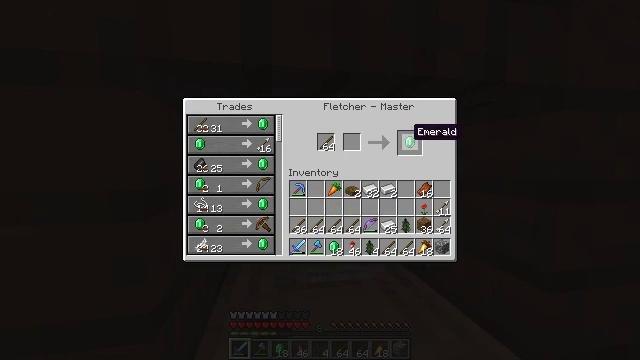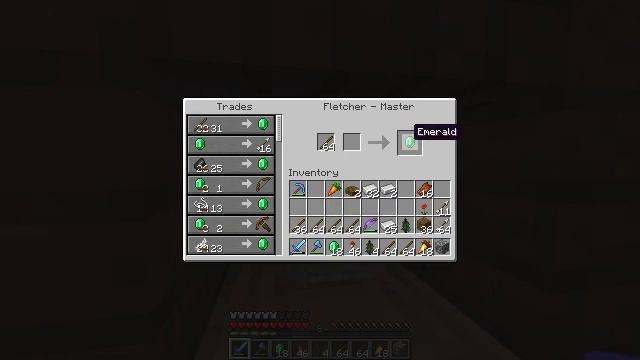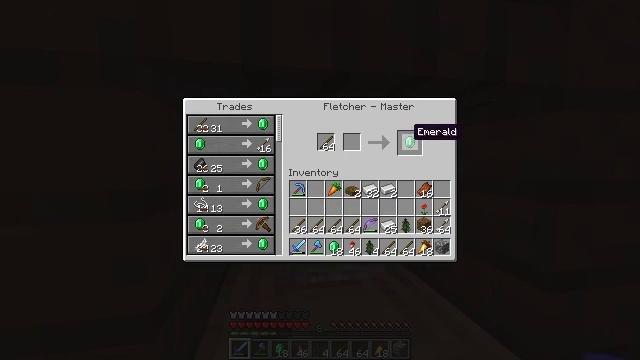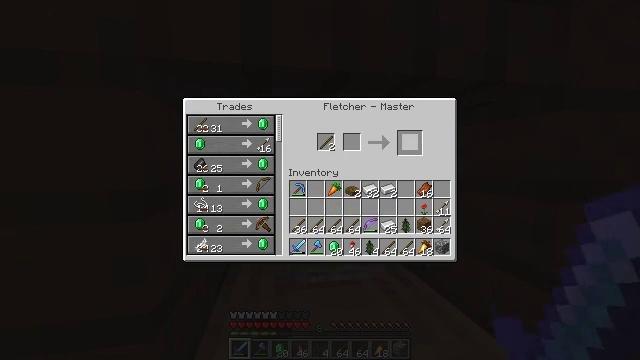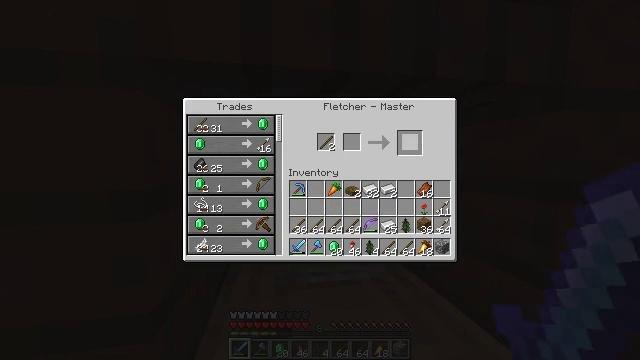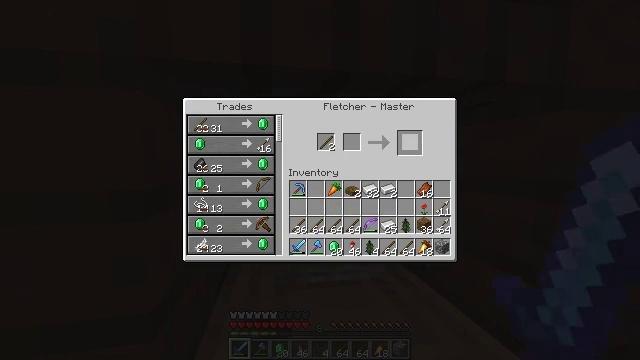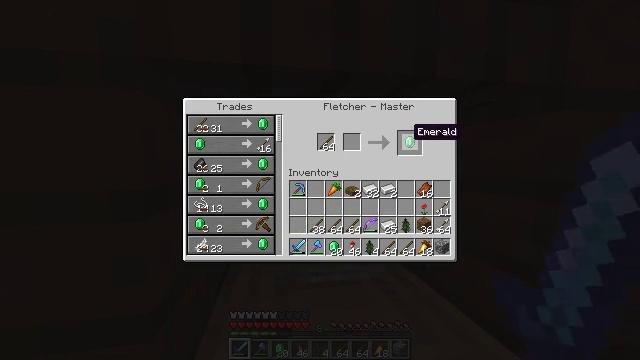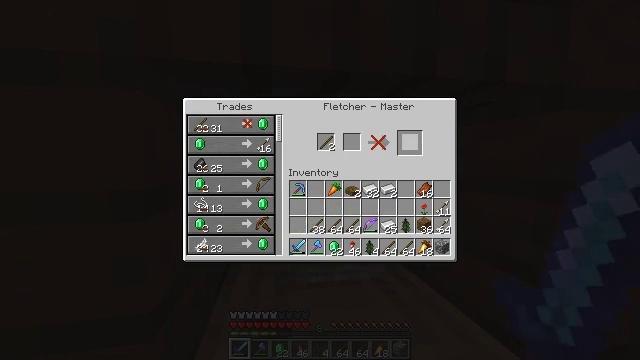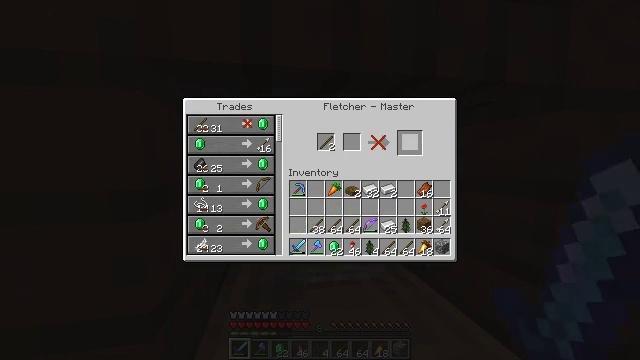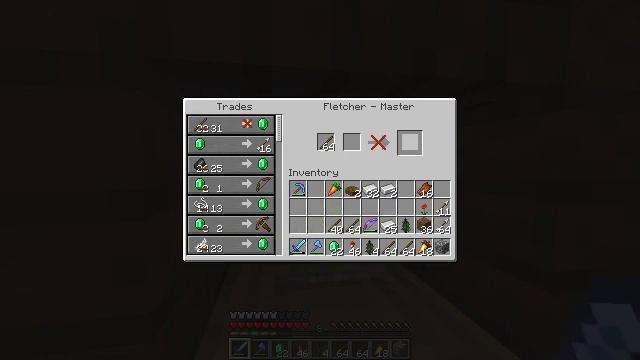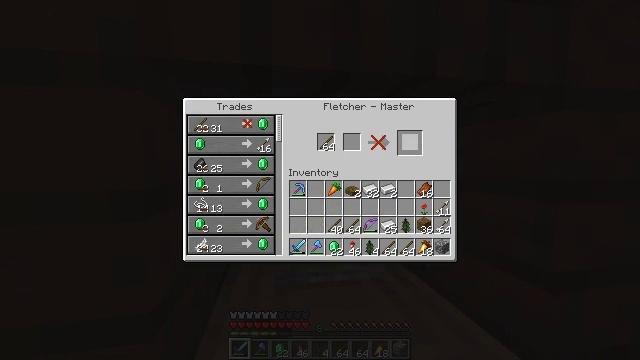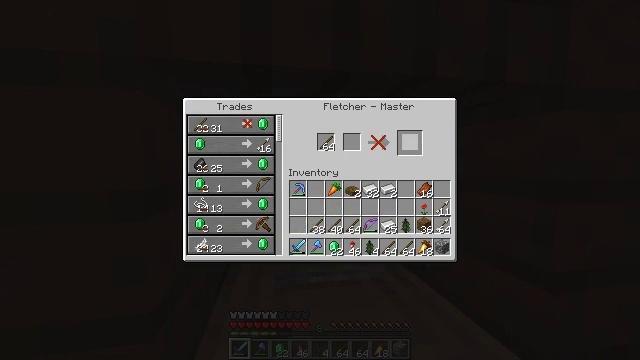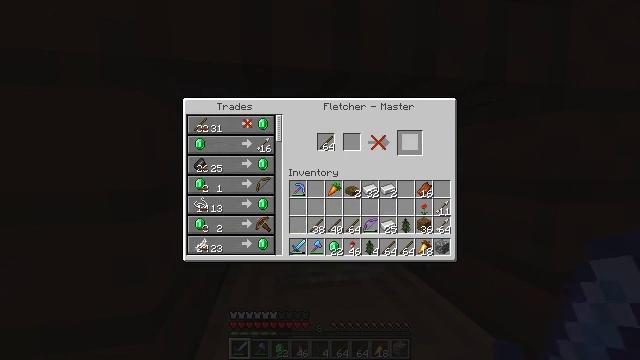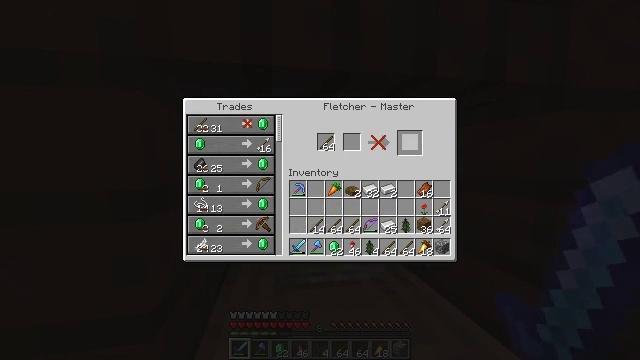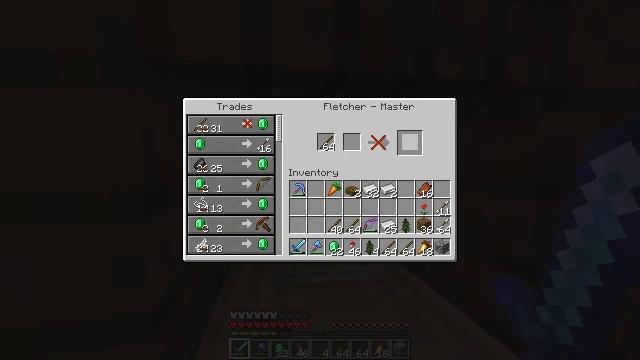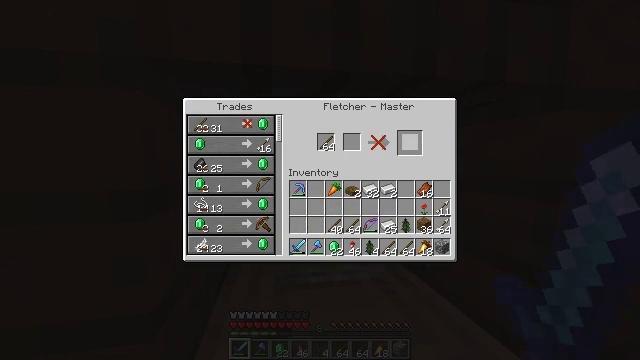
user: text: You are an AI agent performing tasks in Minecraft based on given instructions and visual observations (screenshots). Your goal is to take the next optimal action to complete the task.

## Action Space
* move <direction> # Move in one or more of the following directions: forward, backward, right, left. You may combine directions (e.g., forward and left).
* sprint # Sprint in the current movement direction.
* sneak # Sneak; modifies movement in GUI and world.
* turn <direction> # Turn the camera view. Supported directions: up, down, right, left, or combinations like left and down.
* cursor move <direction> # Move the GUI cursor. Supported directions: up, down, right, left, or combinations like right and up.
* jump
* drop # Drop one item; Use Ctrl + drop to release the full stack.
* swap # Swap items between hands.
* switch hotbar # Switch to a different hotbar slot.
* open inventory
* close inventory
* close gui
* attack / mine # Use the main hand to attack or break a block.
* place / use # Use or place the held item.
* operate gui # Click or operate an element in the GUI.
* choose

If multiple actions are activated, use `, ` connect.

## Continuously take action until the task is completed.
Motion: motion action
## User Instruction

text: Get an emerald by using the crafting table.
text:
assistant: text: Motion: sneak, operate gui
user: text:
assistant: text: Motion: sneak, jump
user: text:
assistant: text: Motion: sneak, operate gui, jump
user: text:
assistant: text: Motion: sneak, operate gui, jump
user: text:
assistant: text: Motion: sneak, operate gui
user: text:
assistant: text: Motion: sneak, jump
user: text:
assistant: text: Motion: sneak, operate gui, jump
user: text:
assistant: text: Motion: sneak, operate gui
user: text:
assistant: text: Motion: sneak, jump
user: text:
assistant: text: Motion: sneak, operate gui, jump
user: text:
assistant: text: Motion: sneak, operate gui, jump
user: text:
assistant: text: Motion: sneak, operate gui
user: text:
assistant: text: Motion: sneak, jump
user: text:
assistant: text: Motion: sneak, operate gui, jump
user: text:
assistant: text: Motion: sneak, operate gui, jump
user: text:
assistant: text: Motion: sneak, jump
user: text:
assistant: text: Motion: sneak, operate gui, jump
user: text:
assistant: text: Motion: sneak, operate gui
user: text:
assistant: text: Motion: sneak, operate gui
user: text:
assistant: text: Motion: sneak, jump
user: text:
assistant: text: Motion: sneak, operate gui, jump
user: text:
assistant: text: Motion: sneak, operate gui
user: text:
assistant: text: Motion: sneak, operate gui, jump
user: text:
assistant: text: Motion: sneak, jump
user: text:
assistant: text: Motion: sneak, operate gui
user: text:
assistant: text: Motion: sneak, operate gui, jump
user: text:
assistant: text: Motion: sneak, jump
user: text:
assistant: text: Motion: sneak, operate gui
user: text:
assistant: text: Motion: sneak, operate gui
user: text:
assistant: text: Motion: sneak, operate gui, jump